Field crop: maize
Growth stage: 2
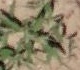
Species: atriplex